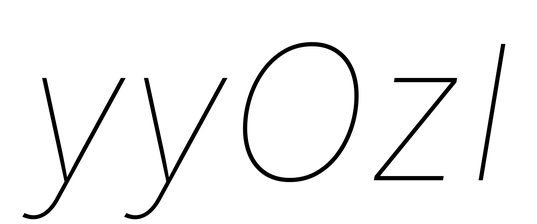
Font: Inter-Italic_Thin_Italic